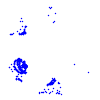
Particle: proton